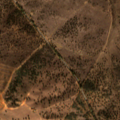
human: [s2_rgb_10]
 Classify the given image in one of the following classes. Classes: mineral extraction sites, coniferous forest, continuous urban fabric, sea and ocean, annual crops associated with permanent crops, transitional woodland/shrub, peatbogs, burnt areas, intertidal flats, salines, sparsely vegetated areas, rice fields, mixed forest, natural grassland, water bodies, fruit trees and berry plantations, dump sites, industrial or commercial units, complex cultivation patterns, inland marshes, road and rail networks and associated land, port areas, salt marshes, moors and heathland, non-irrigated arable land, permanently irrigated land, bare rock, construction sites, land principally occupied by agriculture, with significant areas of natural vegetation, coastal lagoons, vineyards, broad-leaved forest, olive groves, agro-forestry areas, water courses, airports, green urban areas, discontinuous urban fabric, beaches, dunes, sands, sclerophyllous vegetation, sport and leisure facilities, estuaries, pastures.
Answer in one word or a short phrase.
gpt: agro-forestry areas, transitional woodland/shrub